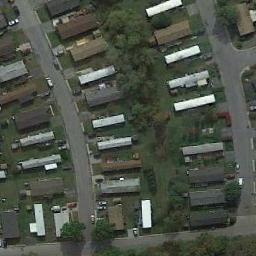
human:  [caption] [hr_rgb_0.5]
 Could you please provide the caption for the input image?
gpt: The mobile home park has some neatly arranged mobile homes and trees on the grass and some roads go through the mobile home park .

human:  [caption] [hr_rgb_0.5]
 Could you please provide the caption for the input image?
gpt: Many buildings are in the mobile home park .

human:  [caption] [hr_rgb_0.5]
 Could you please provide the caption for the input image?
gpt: There are a row of colorful mobile homes on both sides of the road .

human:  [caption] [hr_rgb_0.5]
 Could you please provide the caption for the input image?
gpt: The mobile home park is on the grass next to some trees and road .

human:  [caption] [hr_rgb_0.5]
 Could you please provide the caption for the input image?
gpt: There are many buildings and some green trees in the mobile home park .